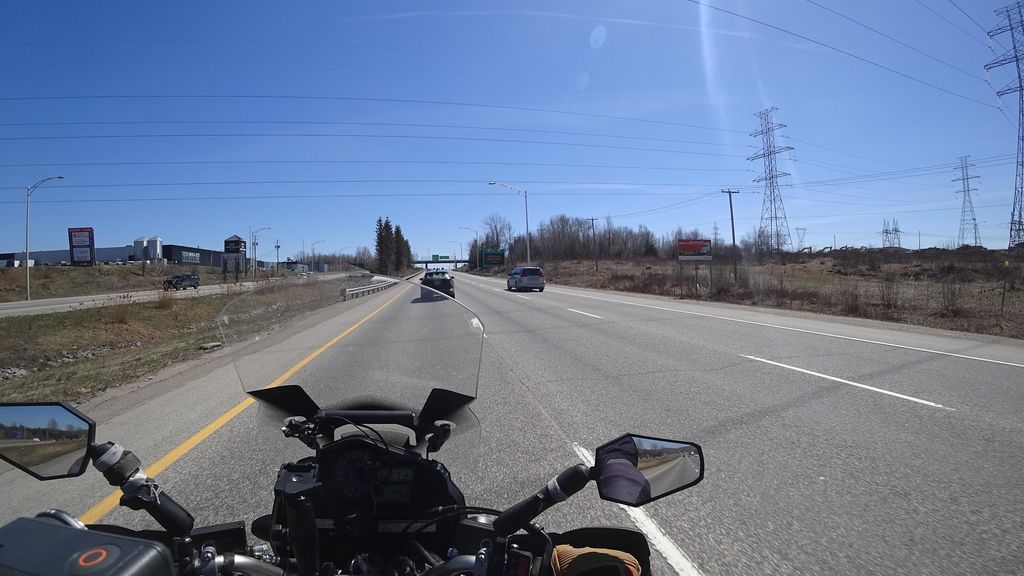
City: quebec_city